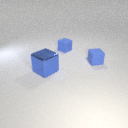
small blue rubber cube in front of small blue rubber cube